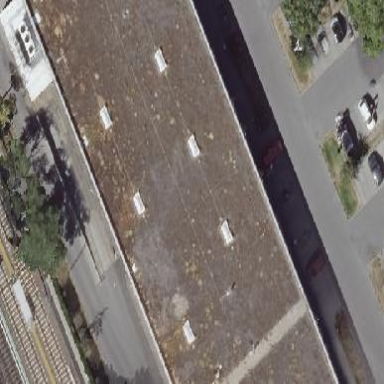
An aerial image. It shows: Flat-roofed retail building.